Question: I am having a very weird problem only with Internet Explorer (I'm using the version 9.0.8)
I have a web server installed on the computer (windows 7) running under IIS 7. I have used CakePHP framework for the site.
When i access it from my IP address everything works well but on the other hand, when I access it from the computer name, some CSS styles are not applied as well as some JS scripts.
The files are loading correctly because most of the CSS styles are applied and all of them load from one same file. But some of them, don't ask me why, are not applied.
Here you can take a look at the Internet Explorer inspector loading the site from both URLs:
<URL>

With Javascript, what happends is that some functions seem to interrupt the flow of the rest. If I delete this "conflictive" functions then it works well. (but it always works well loading it from localhost or with the IP directly...)
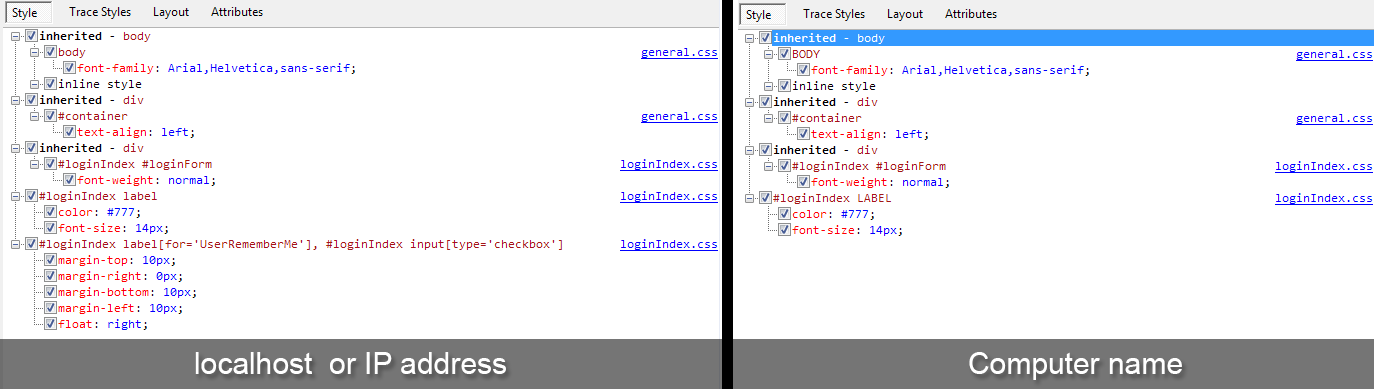
Answer: See: <URL>
Add this:
'''
<meta http-equiv="X-UA-Compatible" content="IE=Edge" />
'''